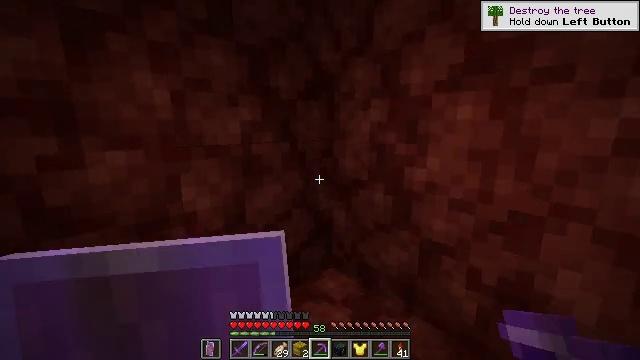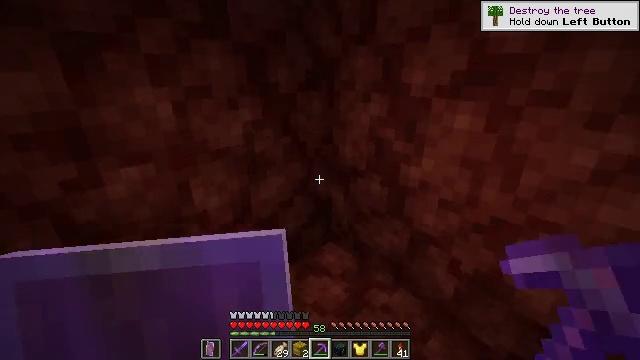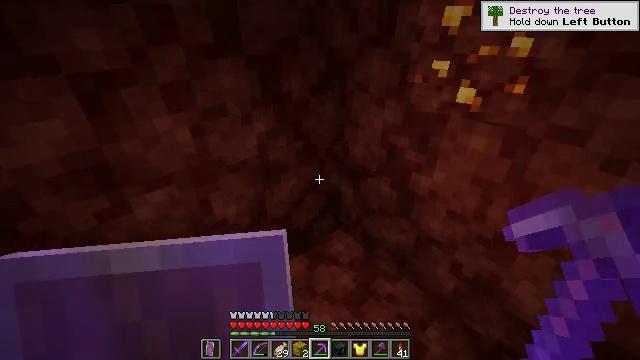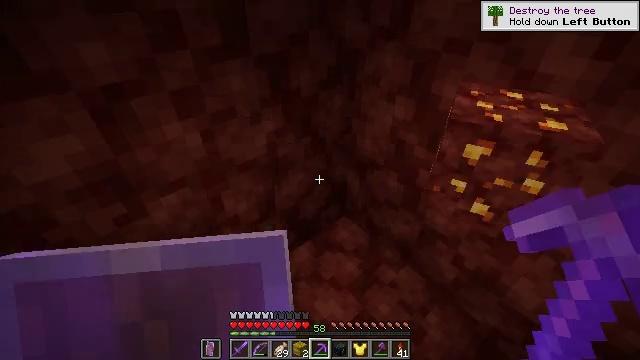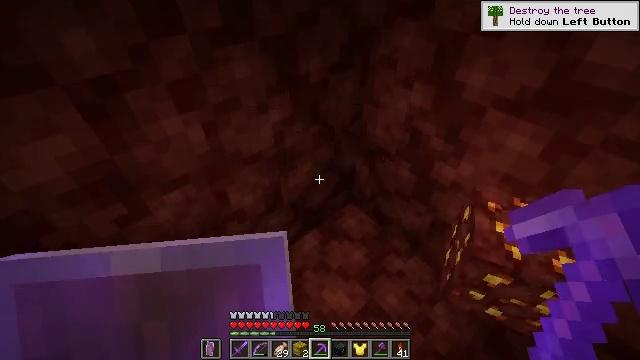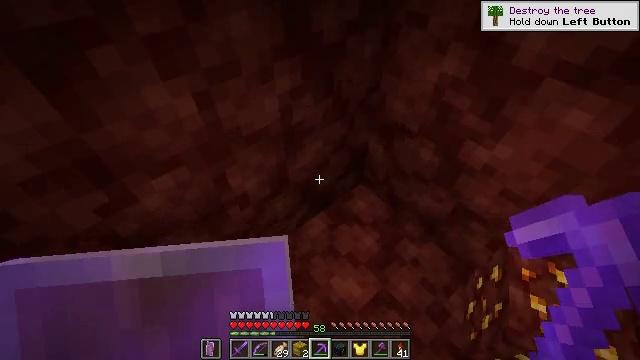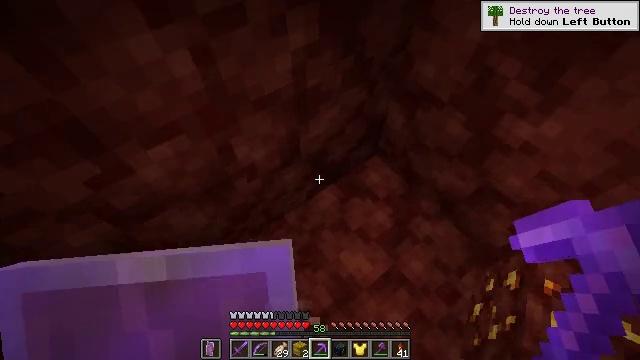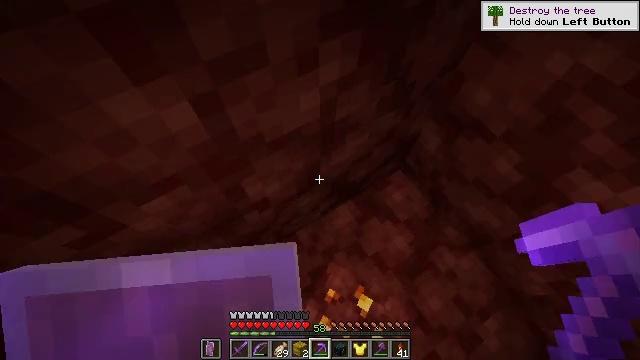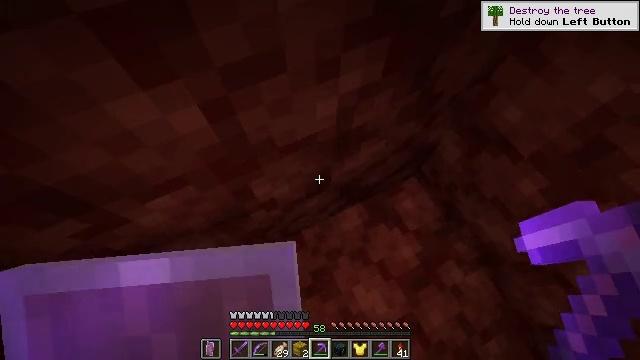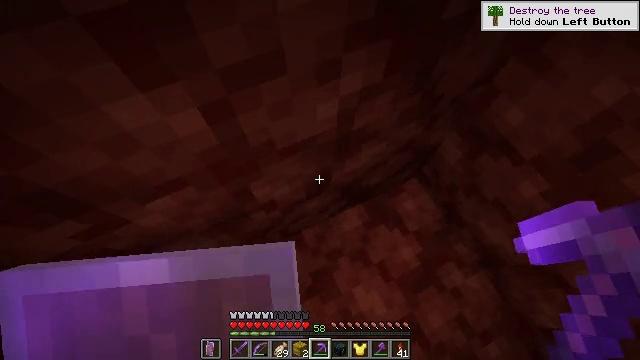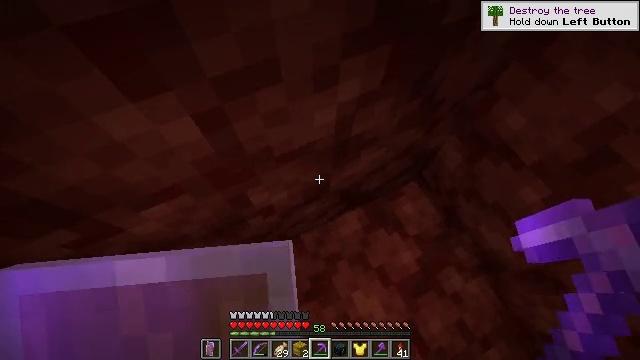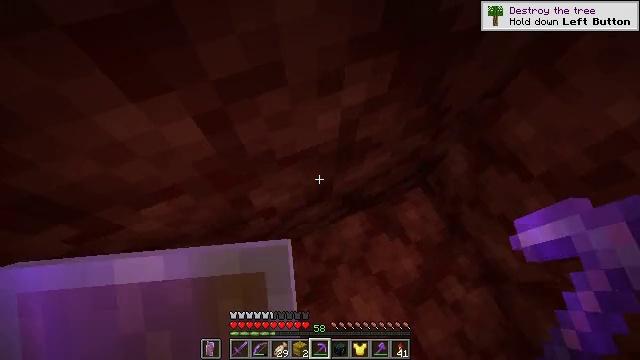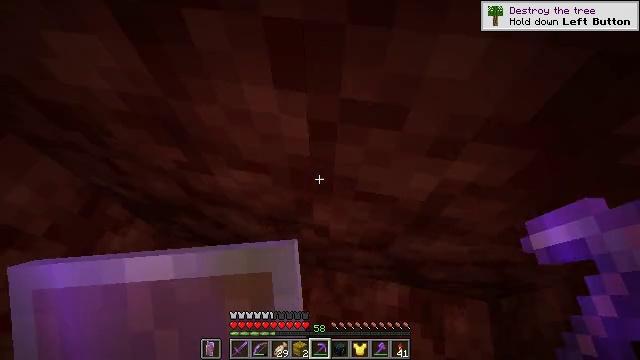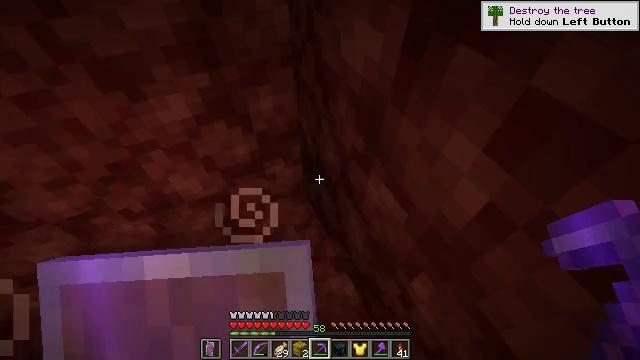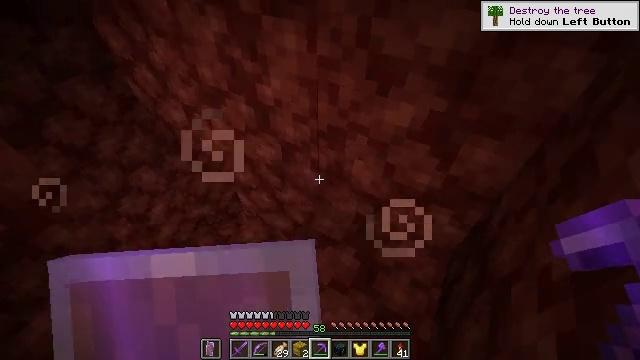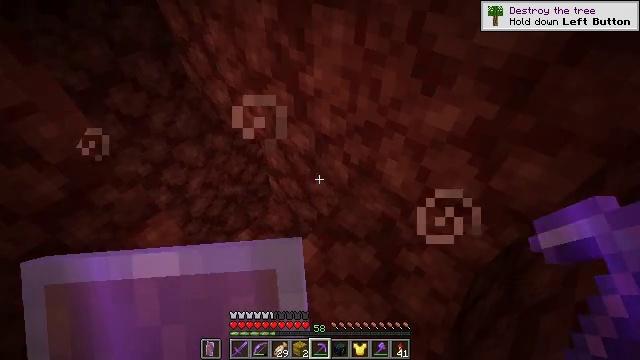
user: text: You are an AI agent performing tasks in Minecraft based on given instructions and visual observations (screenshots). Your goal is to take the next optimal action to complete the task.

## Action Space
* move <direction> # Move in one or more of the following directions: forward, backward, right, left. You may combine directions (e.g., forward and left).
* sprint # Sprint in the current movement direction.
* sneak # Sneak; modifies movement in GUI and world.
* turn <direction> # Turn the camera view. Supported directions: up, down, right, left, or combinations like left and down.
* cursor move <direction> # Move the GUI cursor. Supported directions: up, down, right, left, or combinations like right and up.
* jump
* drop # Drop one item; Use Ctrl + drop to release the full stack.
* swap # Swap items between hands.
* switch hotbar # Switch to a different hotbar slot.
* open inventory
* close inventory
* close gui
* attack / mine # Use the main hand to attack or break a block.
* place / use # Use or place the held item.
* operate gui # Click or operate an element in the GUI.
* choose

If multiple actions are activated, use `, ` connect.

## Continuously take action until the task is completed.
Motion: motion action
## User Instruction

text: Collect nether gold ore blocks.
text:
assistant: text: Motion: move forward, turn down, jump
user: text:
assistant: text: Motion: move forward, turn down
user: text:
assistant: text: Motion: move forward, turn down
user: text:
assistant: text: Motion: move forward, turn down
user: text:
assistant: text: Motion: move forward, turn down
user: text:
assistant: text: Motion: move forward, turn left and down
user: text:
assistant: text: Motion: turn left and down
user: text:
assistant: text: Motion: turn left and down
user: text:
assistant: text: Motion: no_op
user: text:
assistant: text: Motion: no_op
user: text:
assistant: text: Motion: turn left
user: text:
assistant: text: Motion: turn left and up
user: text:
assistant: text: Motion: turn left and up
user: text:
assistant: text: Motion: turn left and up
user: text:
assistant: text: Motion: turn left and down
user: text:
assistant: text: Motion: no_op
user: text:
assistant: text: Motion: turn left
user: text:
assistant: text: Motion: turn left
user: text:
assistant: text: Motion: no_op
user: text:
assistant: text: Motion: move forward
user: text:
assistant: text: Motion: move forward
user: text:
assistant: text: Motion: move forward
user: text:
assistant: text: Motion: move forward
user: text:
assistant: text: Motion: move forward, turn left and up
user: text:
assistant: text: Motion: move forward, turn left and up
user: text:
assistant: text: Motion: move forward, turn left and up
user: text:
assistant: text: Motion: move forward, turn left
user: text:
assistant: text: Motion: move forward
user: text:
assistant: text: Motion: move forward
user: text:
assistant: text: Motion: move forward